Question: I've got two ways to internationalize my app, i know that there a more ways to do so via <URL>, am a bit new using Resource Bundle that's why this doubt merge.
These are the ways in which i do it:
## 1st - ListResourceBundle
'''
import java.util.*;
//http://docs.oracle.com/javase/tutorial/i18n/resbundle/list.html
public class ListDemo {
static void displayValues(Locale currentLocale) {
ResourceBundle stats = ResourceBundle.getBundle("StatsBundle",currentLocale);
Integer gdp = (Integer)stats.getObject("GDP");
System.out.println("GDP = " + gdp.toString());
Integer pop = (Integer)stats.getObject("Population");
System.out.println("Population = " + pop.toString());
Double lit = (Double)stats.getObject("Literacy");
System.out.println("Literacy = " + lit.toString());
} // displayValues
static public void main(String[] args) {
Locale[] supportedLocales = {
//new Locale("en","CA"),
new Locale("ja","JP")
//new Locale("fr","FR")
};
for (int i = 0; i < supportedLocales.length; i ++) {
System.out.println("Locale = " + supportedLocales[i]);
displayValues(supportedLocales[i]);
System.out.println();
}
} // main
} // class
'''
Here's the class that contains the data
'''
import java.util.*;
public class StatsBundle_ja_JP extends ListResourceBundle {
public StatsBundle_ja_JP() {
this.contents = new Object[][]{{ "GDP", 21300}, { "Population", 125449703}, { "Literacy", 0.99}};
}
@Override
public Object[][] getContents() {
return contents;
}
private final Object[][] contents;
}
'''
This is the example that oracle brings. I would like to know why it doesn't function when both classes are not in the default package (I've already with the fully qualified name for the resource).
## 2nd - PropertiesResourceBundle
'''
import java.util.Locale;
import java.util.ResourceBundle;
public class InternationalizationDemo {
public static void main(String[] args) {
ResourceBundle bundle = ResourceBundle.getBundle("oTHER/MessageBundle", Locale.US);
System.out.println("Message in " + Locale.US + ": " + bundle.getString("greeting"));
//changing the default locale to indonasian
Locale.setDefault(new Locale("in", "ID"));
bundle = ResourceBundle.getBundle("oTHER/MessageBundle");
System.out.println("Message in " + Locale.getDefault() + ": " + bundle.getString("greeting"));
}
}
'''
And here are the properties:

Both of them works, but wich one is better, quicker, and has the the minimum weight?, or is there any better way?
Also want to know when to use each kind of them (PropertiesResourceBundle and ListResourceBundle)
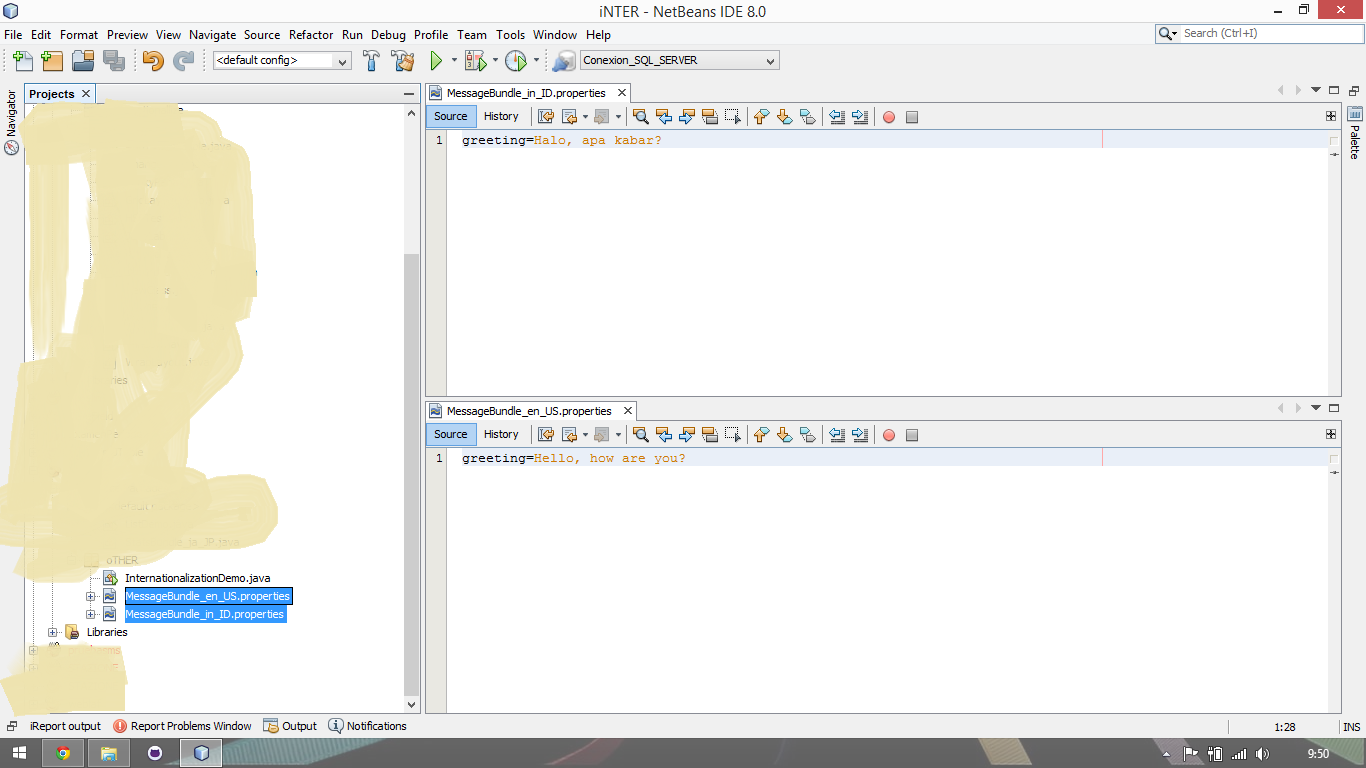
Answer: > Both of them works, but wich one is better, quicker, and has the the minimum weight?
Wrong question asked. When you write software which will evolve (and if you want to externalize strings, this is rather obvious), you should put premium on maintainability. 'ListResourceBundle' are basically code files - these files could not be easily maintained. Just imagine that you'll be tasked with updating just one entry... For all languages. How do you set up Translation Memory? Or how to use Machine Translation on source files?
But the real problem is, what if you want to add a language in the future? Do you really want to recompile everything?
'PropertiesResourceBundle' has some drawbacks ('ISO8859-1' anyone?), but there are ways to resolve them. Performance-wise once you load them they are (almost) as quick as 'ListResourceBundle' - the simple reason being 'HashMap' is used internally to keep the translations.
And if you want to add a language in the future, it might be as easy as simply copying resource file into right place (in your jar file or on disk if you override 'ResourceBundle.Control').
Java 8 further simplifies this process - <URL>, so you can quite easily create language packs and make the discoverable at runtime. And of course these files could be encoded in UTF-8.
OK, in theory you can auto-discover 'ListResourceBundles', but maintainability problems won't go away.
> or is there any better way?
Don't go that route. I've seen many people trying to reinvent the wheel. And it always end up being worse than 'ResourceBundle'. Unless you know all the ins and outs of I18n, you should not try.